Breast ultrasound image
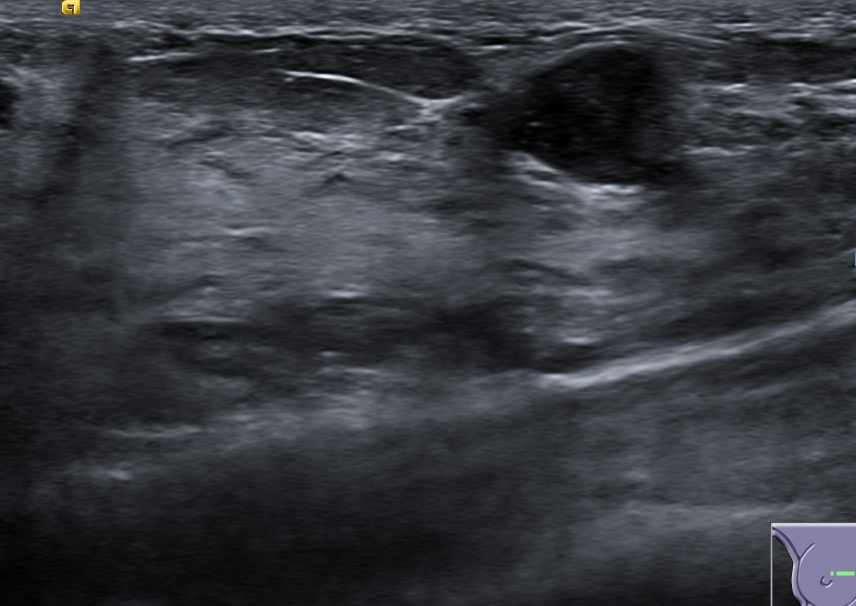
Diagnosis: benign